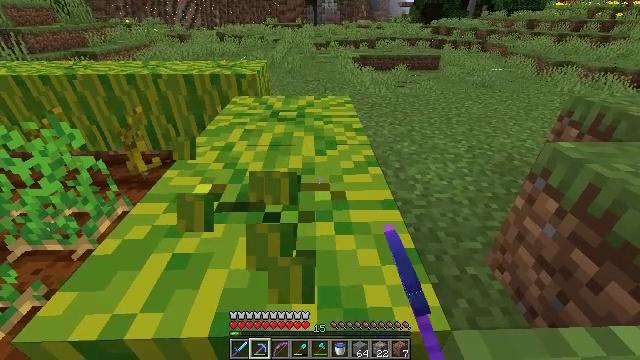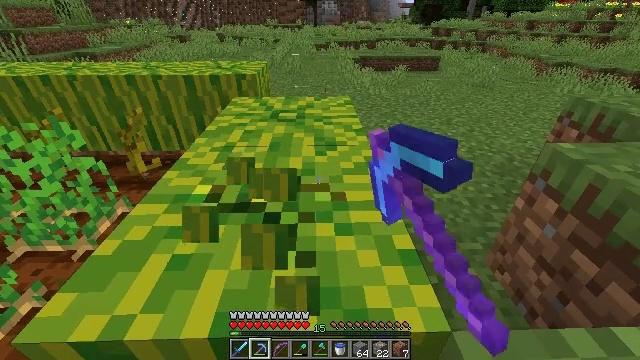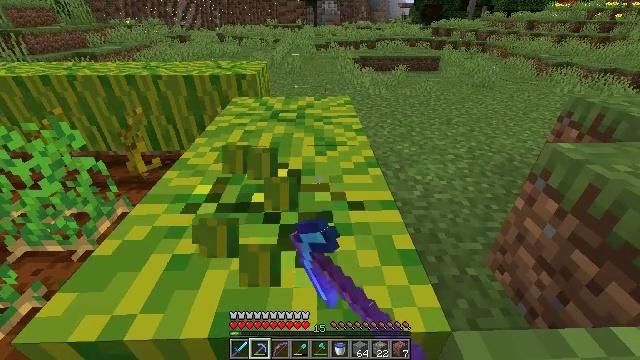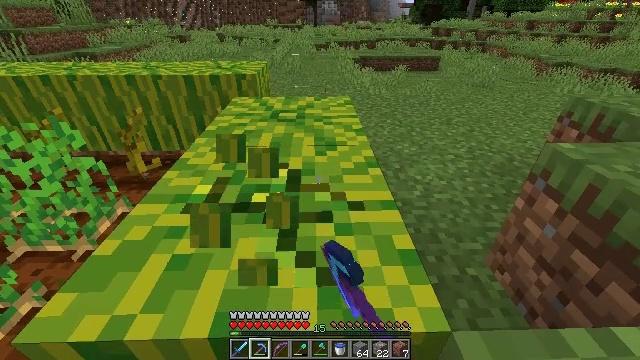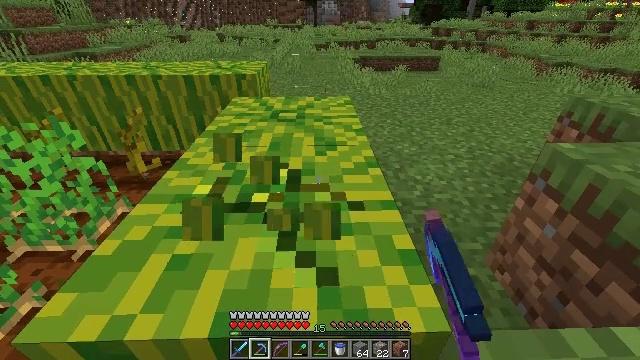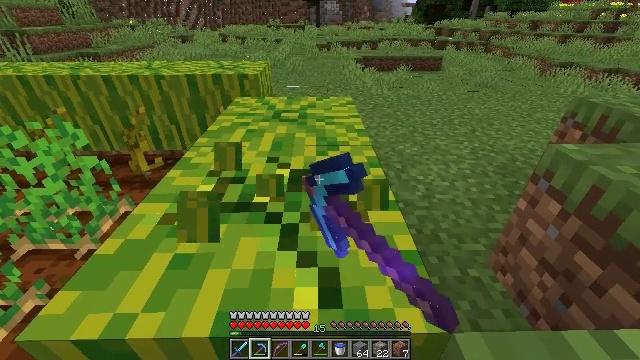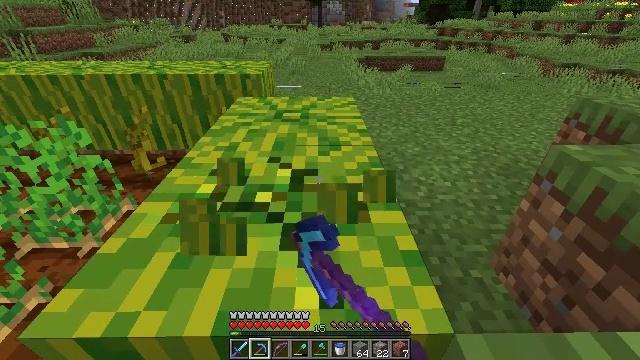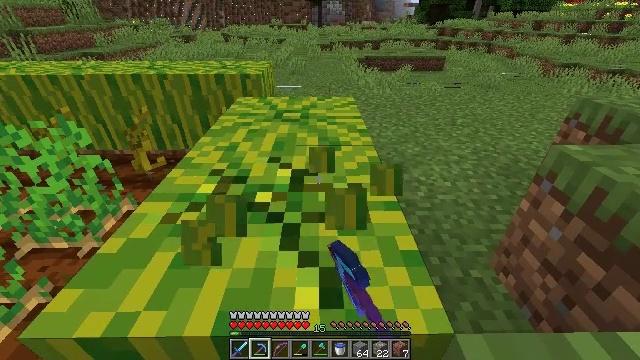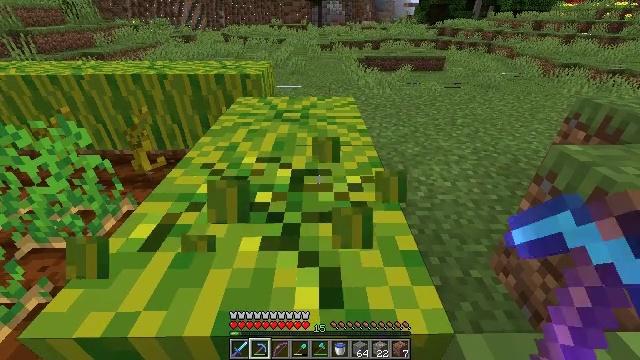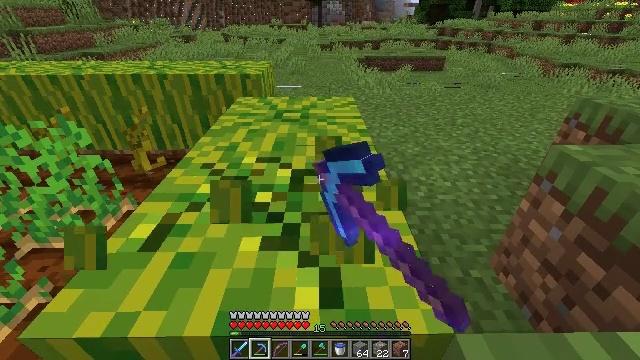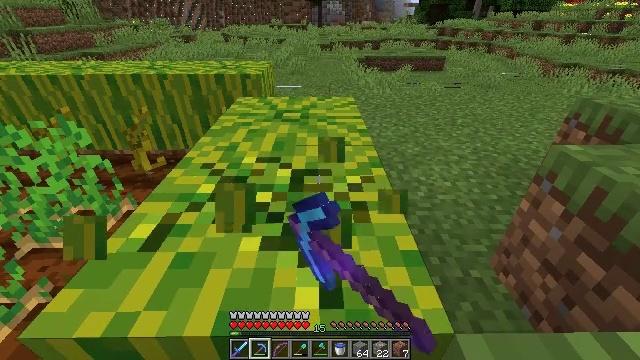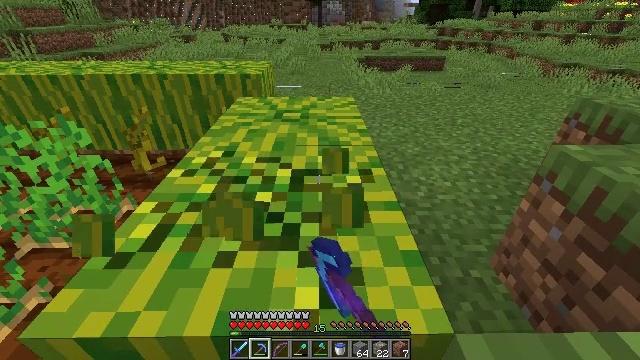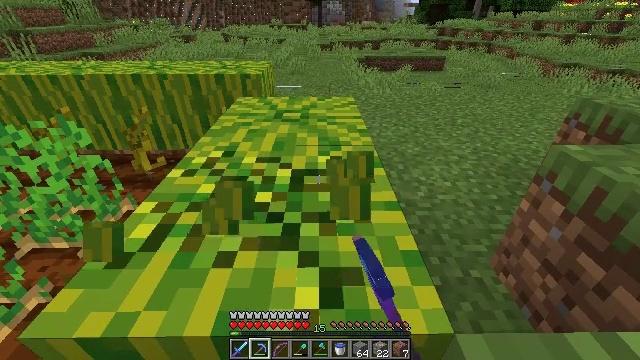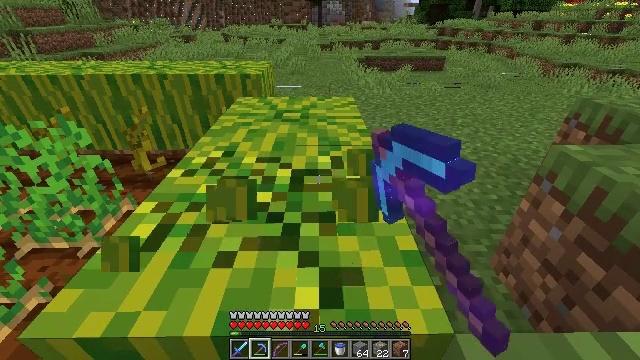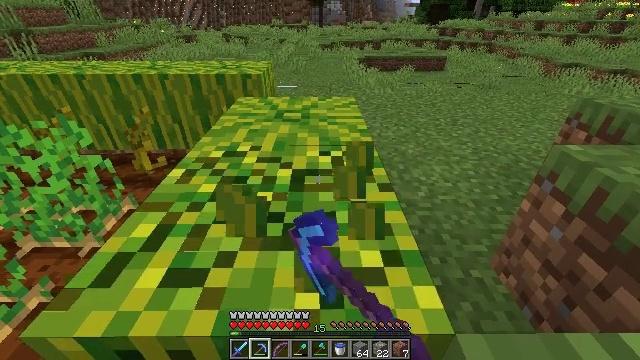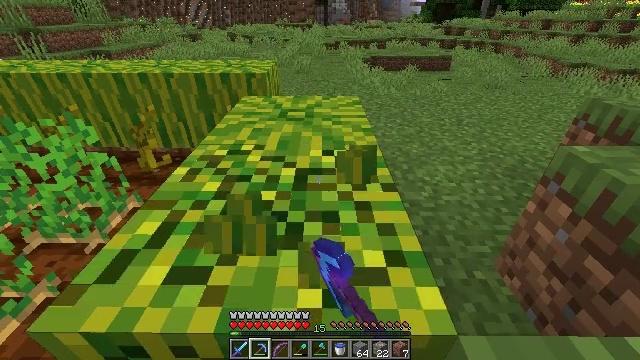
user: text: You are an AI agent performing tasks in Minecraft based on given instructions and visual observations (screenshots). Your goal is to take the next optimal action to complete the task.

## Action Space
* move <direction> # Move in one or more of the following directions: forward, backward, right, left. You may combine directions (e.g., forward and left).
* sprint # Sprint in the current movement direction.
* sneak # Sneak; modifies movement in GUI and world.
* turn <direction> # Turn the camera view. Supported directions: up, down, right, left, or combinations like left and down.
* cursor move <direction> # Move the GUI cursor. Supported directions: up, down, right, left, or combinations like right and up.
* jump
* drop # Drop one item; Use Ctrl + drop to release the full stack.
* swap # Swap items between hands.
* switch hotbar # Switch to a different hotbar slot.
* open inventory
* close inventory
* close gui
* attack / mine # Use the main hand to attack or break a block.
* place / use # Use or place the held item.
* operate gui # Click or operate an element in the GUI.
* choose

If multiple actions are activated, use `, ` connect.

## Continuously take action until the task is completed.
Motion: motion action
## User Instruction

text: Attack the melon to collect it.
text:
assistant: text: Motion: attack / mine
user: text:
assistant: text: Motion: attack / mine
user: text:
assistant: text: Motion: attack / mine
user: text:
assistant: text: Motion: attack / mine
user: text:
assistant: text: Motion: attack / mine
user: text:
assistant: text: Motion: attack / mine
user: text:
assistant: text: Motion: attack / mine
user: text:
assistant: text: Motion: attack / mine
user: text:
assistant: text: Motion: attack / mine
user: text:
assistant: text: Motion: attack / mine
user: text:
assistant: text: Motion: attack / mine
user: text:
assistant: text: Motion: attack / mine
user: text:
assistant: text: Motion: attack / mine
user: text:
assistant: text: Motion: attack / mine
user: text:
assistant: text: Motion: attack / mine
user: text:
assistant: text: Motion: attack / mine
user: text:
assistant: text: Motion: attack / mine
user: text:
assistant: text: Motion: attack / mine
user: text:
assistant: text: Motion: attack / mine
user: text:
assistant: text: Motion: attack / mine
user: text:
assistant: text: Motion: attack / mine
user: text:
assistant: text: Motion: attack / mine
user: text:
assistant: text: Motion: attack / mine
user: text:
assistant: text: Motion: attack / mine
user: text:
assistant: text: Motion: attack / mine
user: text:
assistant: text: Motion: attack / mine
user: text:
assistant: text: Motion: attack / mine
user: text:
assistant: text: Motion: attack / mine
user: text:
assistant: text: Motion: attack / mine
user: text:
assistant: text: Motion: attack / mine